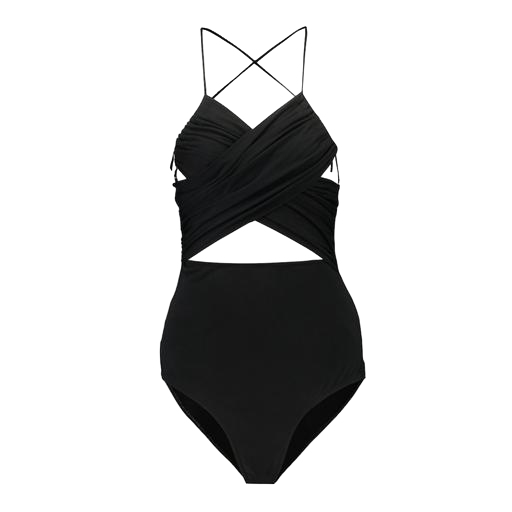
black one piece, black tankini, tempo wrap tankini, white background